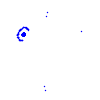
Particle: electron